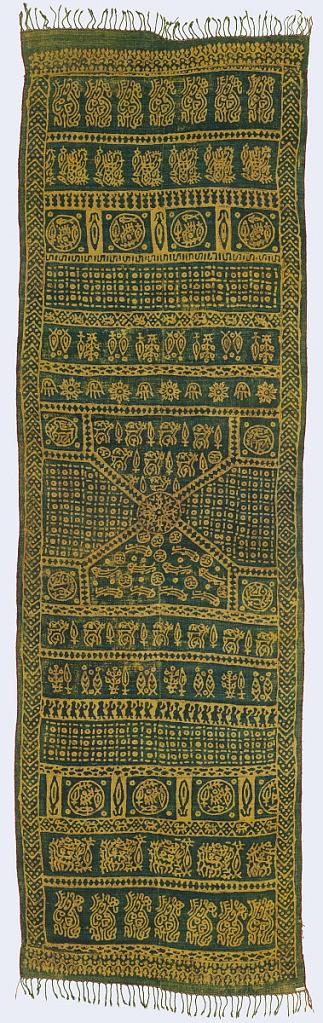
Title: Textile
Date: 1700–1799
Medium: silk Technique: resist-printed on plain weave
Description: Long panel of printed silk. Design reserved in yellow against a dark blue-green ground. Probably resist-printed in indigo over yellow. Center, a square arrangement with triangular sections framing stylized animal and geometric forms. Nine horizontal bands of varying widths cover both ends, showing highly stylized animal and geometric forms, trees, and human figures. Edges bound in cord; fringe on two ends.